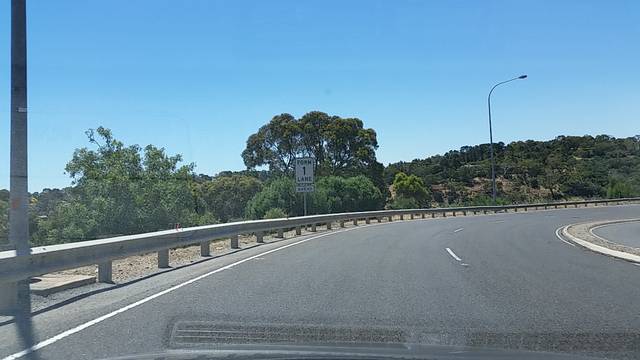
Region: Australia
Coordinates: -34.972, 138.664